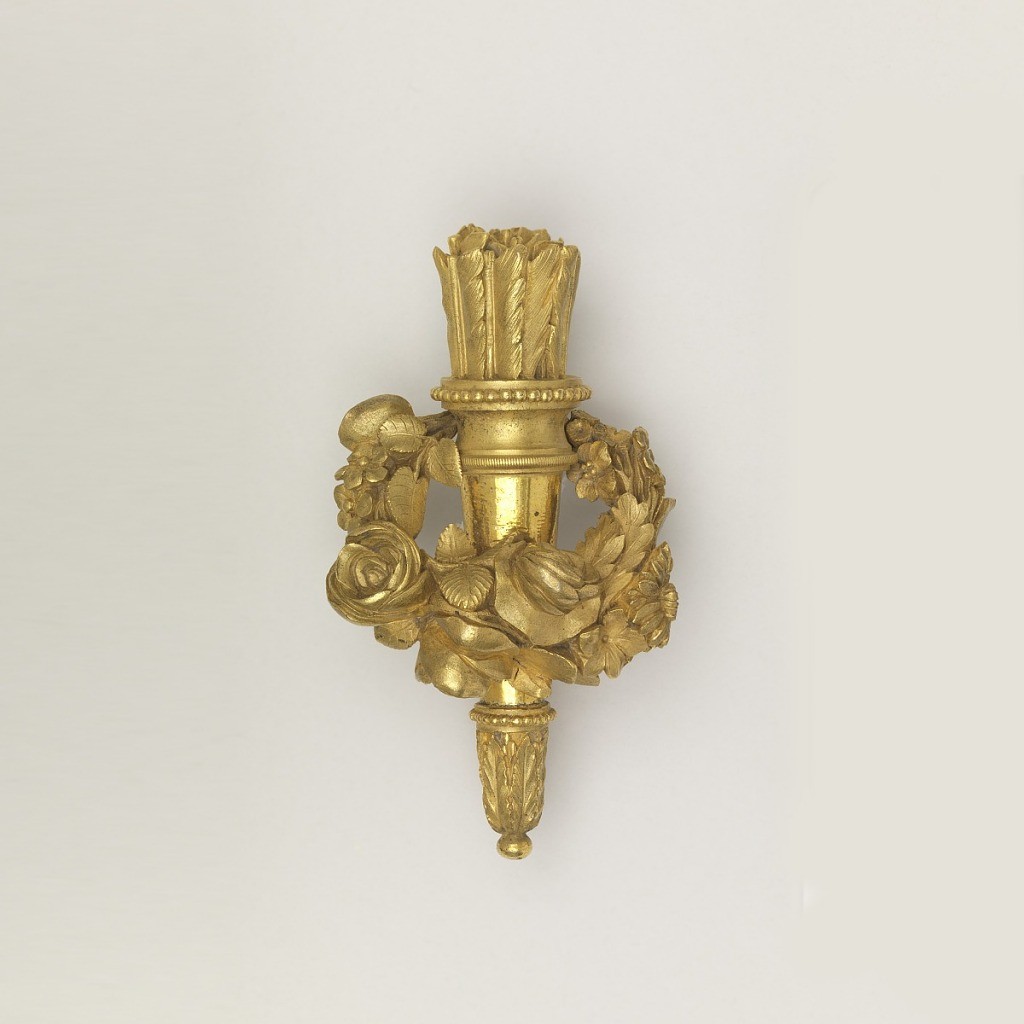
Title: Mount
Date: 1780
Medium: bronze
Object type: mount
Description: Quiver with arrows, and surrounded by a wreath of flowers.